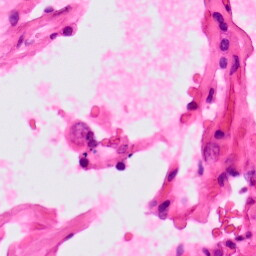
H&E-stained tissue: Lung